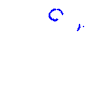
Particle: kaon